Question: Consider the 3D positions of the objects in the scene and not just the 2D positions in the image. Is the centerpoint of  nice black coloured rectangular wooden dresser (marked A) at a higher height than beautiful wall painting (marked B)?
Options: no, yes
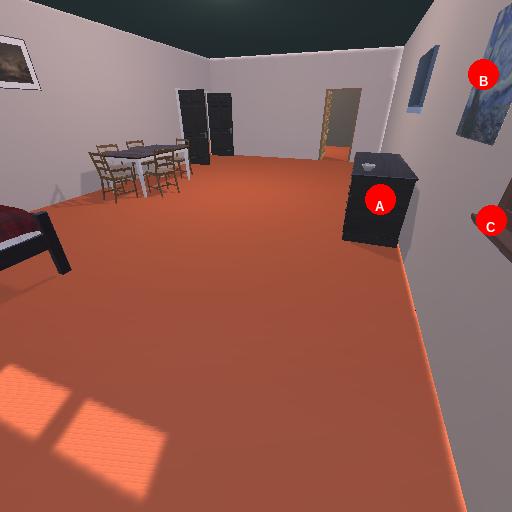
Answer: no